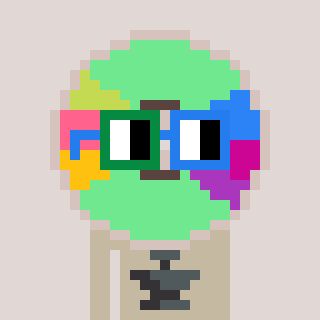
a pixel art character with square green and blue glasses, a cd-shaped head and a bege-colored body on a warm background